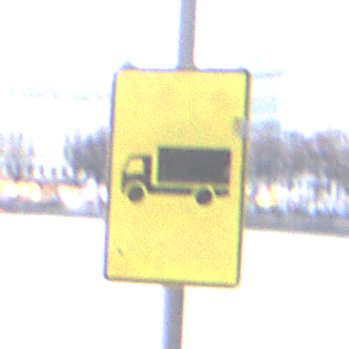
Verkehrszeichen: KFZZulaessigeGesamtmasse3Komma5TOhnePfeilsymbol
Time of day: MorningAfternoon
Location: Outdoor (Urban)
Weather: Overcast
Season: NotSpecified
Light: Natural